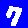
Digit: 7